Question: I have in a game a lot of check boxes, that needs a set of rules. There is a rule, which is a one cross check box only should be there in one row of the whole matrix. I pictured the problem as a 2D array, and just check each row/column. Is there a faster way or a better approach, because there will be a lot of IFs, ELSEs..

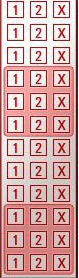
Answer: It'll depend a lot on how you're representing your matrix... If I understood your problem, the easiest way is to simply make a loop, and for each row, count the number of . So:
> for each row:if col1 = is checked, check++if col2 = is checked, check++if col3 = is checked, check++if check > 1 tell the user that there is an error.end for
If you change your matrix to store a 0 value for unchecked and 1 for checked, you could test it like:
> for each row:if col1 + col2 + col3 > 1 tell the user that there is an errorend for